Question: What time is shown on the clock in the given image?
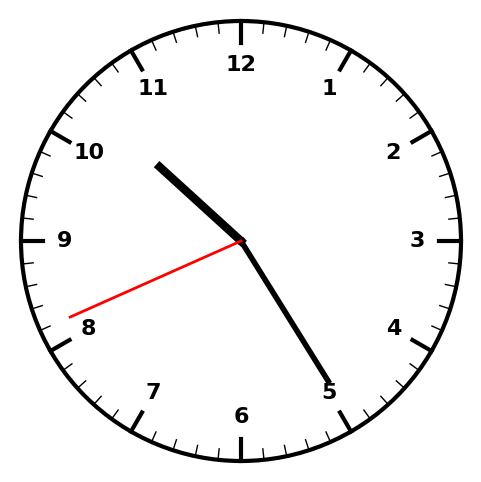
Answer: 10:24:41